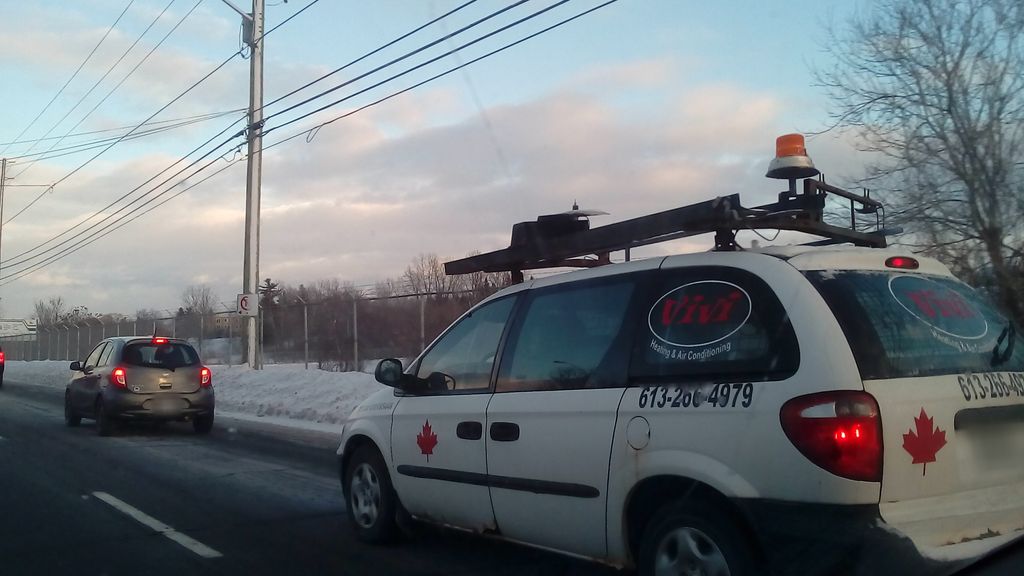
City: ottawa-gatineau